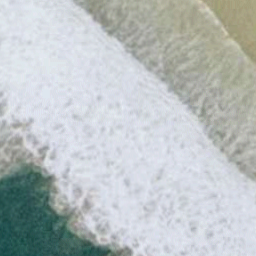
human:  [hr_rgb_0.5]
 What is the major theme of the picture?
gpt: beach